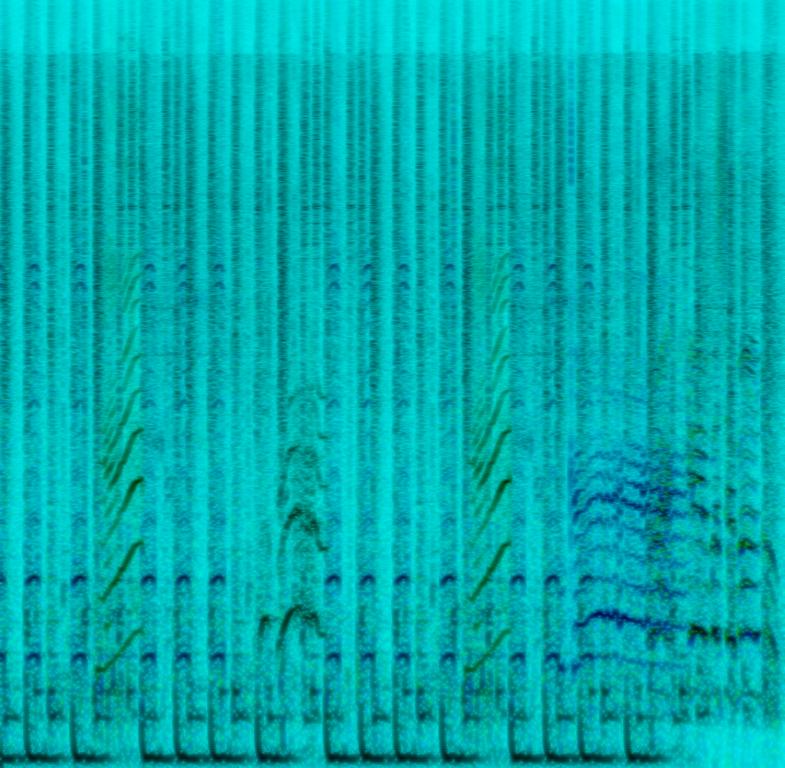
The low quality recording features a pop song that consists of stuttering vocal effects, flat male vocal speaking alongside female vocal, bleating goat sound effect, some percussive elements, boomy bass, crispy snare and shimmering hi hats. There are some scratching effects in the left channel of the stereo field. It sounds funny and like it is a parody song.